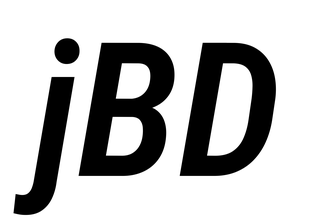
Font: Roboto-Italic_Condensed_SemiBold_Italic